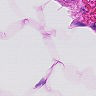
Metastatic tissue present: no